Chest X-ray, PA view. Patient: 45 years old, sex M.
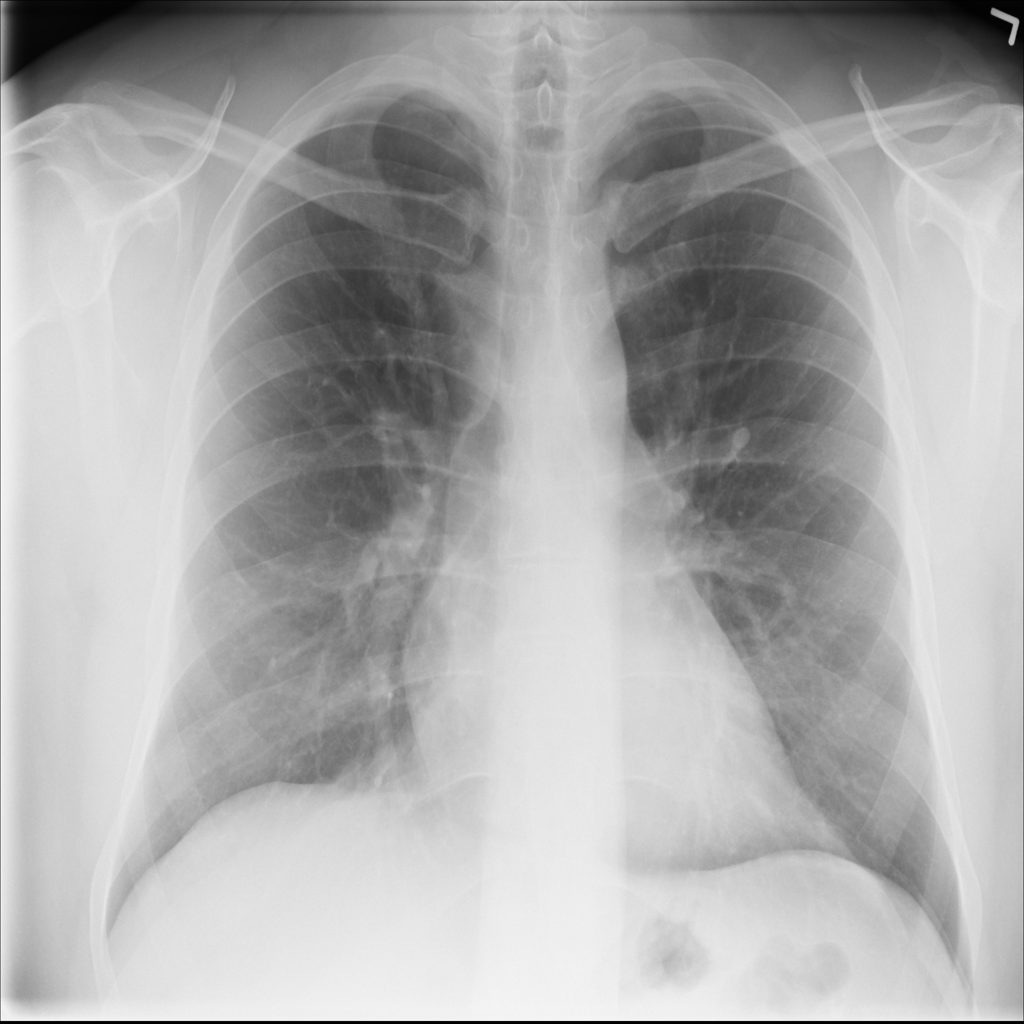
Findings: No Finding